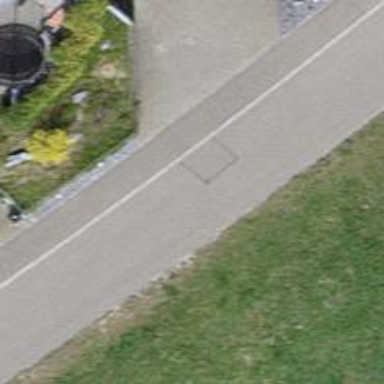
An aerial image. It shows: Residential road with asphalt surface and sidewalk on the left side.